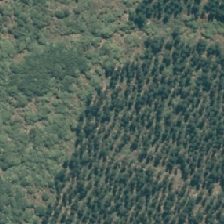
Land cover: broadleaved_indigenous_hardwood